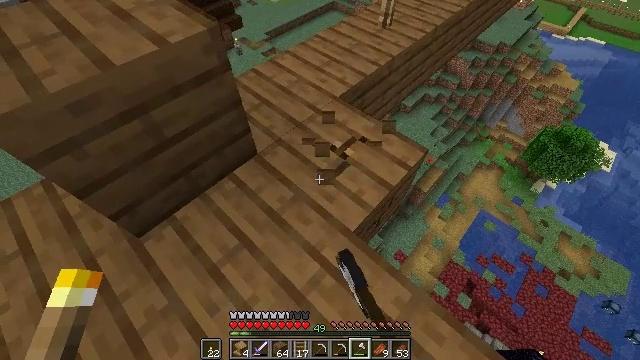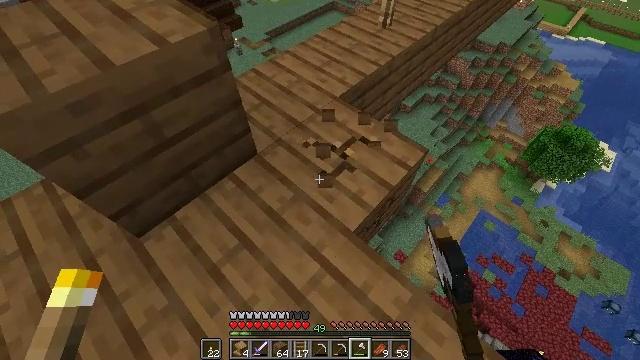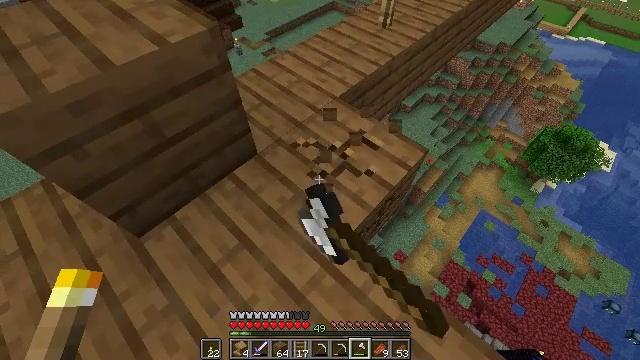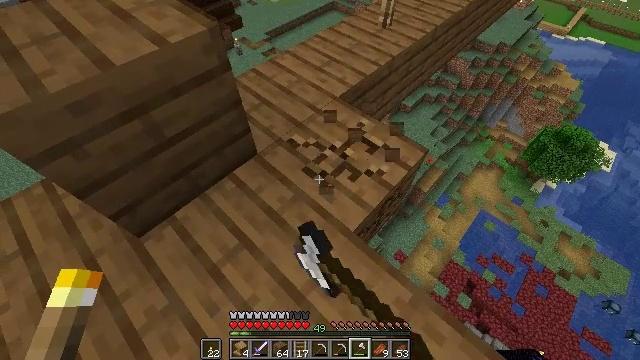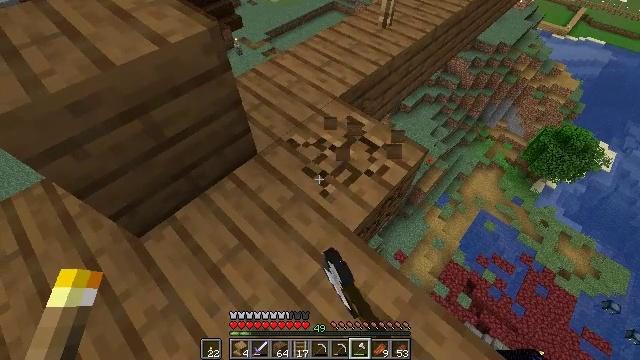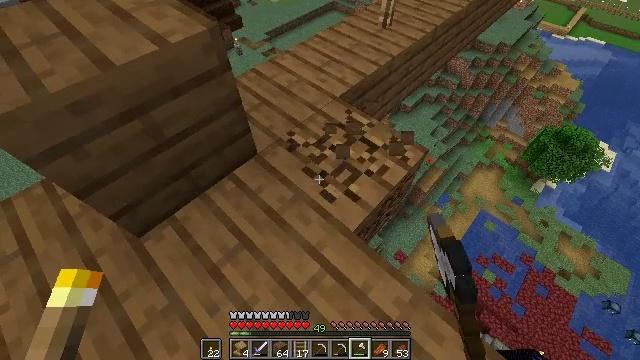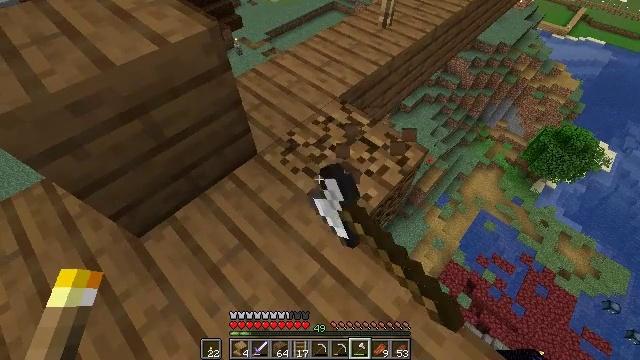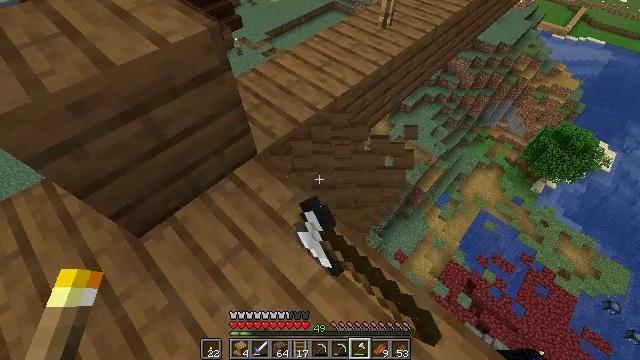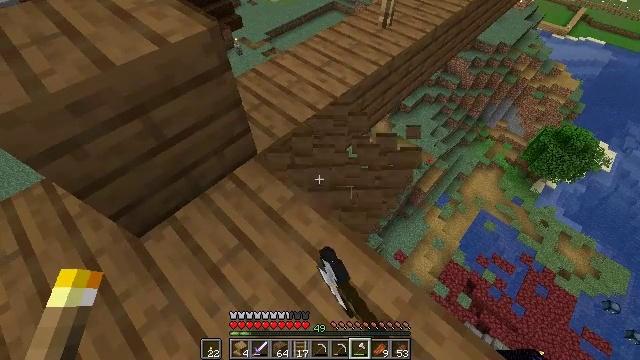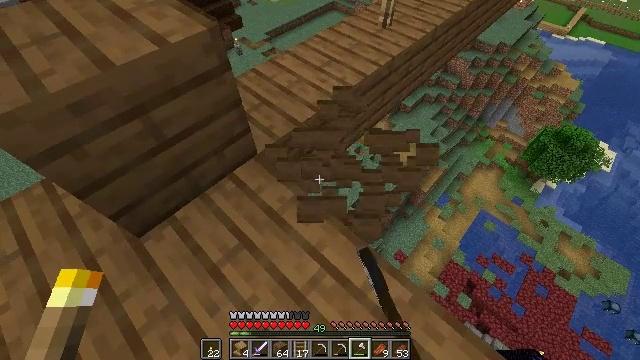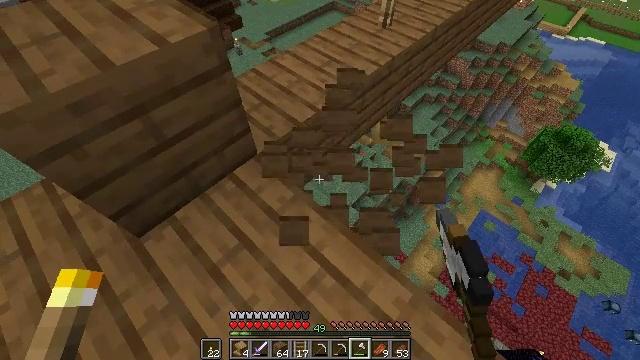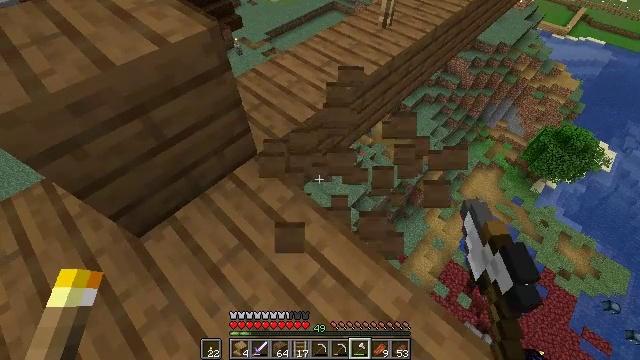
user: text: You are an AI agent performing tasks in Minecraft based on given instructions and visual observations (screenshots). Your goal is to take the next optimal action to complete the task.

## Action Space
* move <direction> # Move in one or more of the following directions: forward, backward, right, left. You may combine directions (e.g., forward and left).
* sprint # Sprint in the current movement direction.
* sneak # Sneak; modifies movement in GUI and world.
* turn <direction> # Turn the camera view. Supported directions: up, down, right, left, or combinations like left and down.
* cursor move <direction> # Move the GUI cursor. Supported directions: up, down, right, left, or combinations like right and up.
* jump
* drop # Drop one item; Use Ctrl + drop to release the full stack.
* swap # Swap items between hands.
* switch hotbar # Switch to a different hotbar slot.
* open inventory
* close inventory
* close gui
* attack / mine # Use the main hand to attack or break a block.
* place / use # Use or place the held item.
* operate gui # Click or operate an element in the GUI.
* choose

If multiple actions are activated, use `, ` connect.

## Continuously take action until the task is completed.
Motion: motion action
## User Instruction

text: Mine spruce planks to gather materials.
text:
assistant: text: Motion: attack / mine
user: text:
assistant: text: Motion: attack / mine
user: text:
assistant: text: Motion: attack / mine
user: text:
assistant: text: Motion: attack / mine
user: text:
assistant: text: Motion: attack / mine
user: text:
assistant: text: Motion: attack / mine
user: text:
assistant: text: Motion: attack / mine
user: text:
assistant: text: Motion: attack / mine
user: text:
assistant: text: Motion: attack / mine
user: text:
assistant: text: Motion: attack / mine
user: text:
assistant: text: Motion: attack / mine
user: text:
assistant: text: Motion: attack / mine